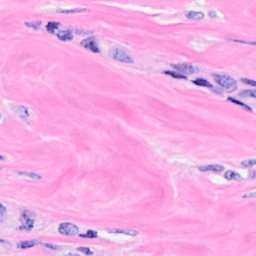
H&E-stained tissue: Breast